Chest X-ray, AP view. Patient: 57 years old, sex F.
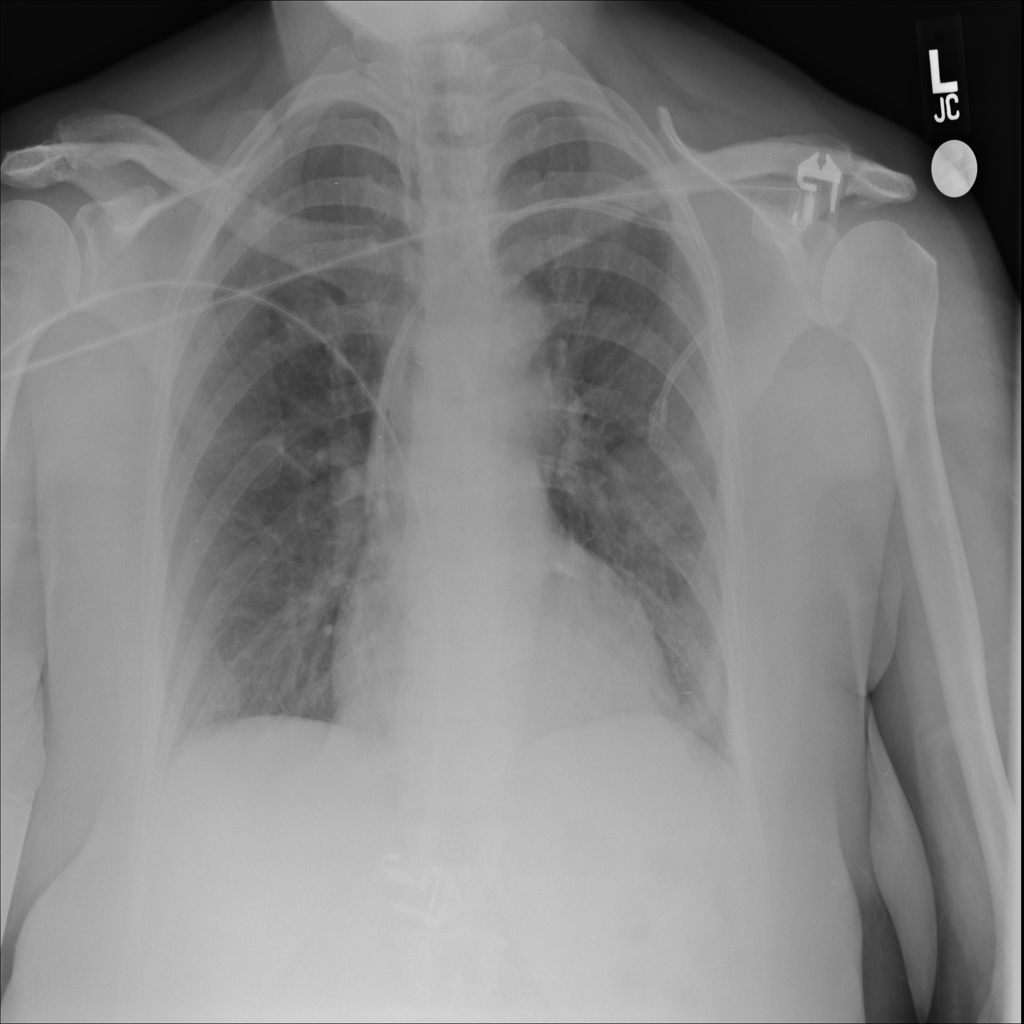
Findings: No Finding